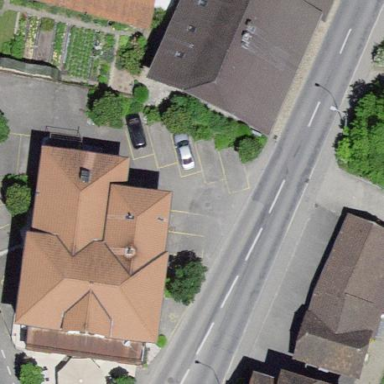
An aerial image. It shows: Hotel building.